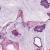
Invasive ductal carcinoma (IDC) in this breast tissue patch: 1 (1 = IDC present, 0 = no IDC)